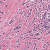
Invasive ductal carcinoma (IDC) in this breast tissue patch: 1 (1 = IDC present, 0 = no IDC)